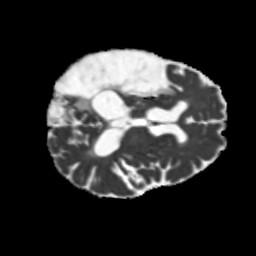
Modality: MD
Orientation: axial
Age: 51
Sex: male
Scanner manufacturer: siemens
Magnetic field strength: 3 T
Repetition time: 5.25 s
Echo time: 0.08 s